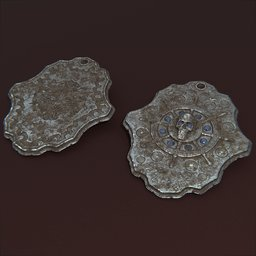
Label: decoration